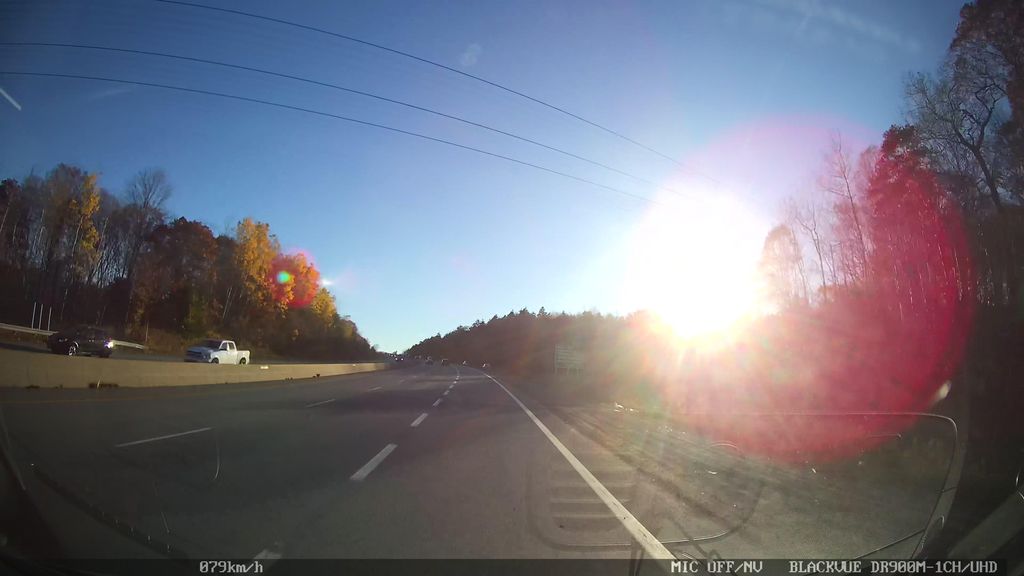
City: halifax